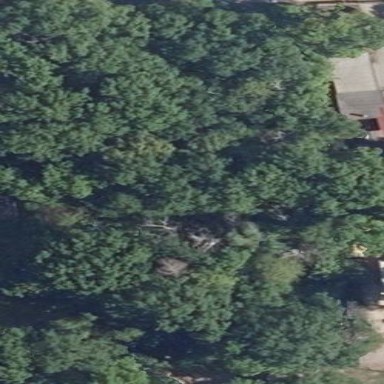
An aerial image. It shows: Woodland populated with broadleaved trees.